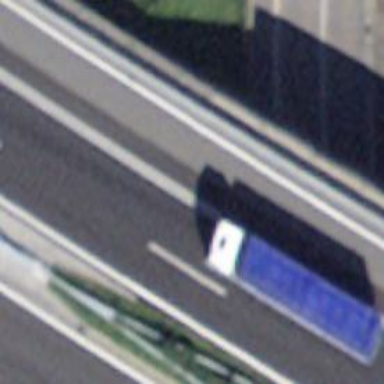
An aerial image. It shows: Asphalt bridge on motorway.